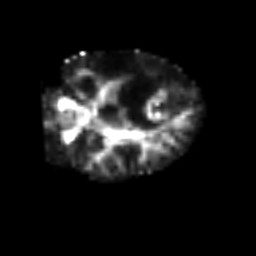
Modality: FA
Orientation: coronal
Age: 65
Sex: female
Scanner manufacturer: siemens
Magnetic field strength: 3 T
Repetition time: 3.2 s
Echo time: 0.081 s